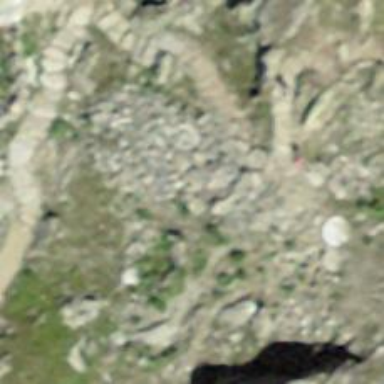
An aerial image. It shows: Rocky path.